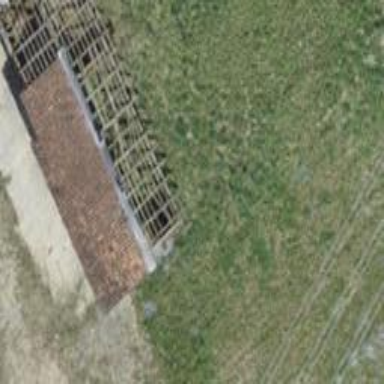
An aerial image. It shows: Shed building.